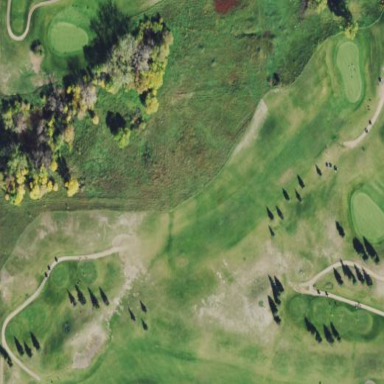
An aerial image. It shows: Area with grass used as rough in golf course.